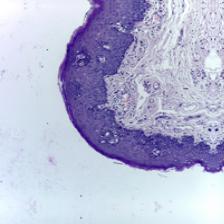
Diagnosis: Normal